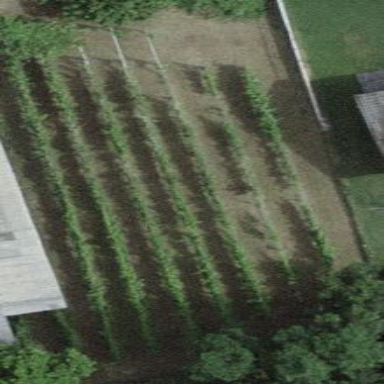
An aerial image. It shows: Vineyard where grapes are grown.